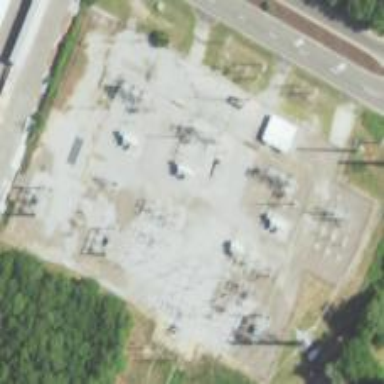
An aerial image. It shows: Distribution substation surrounded by fence.